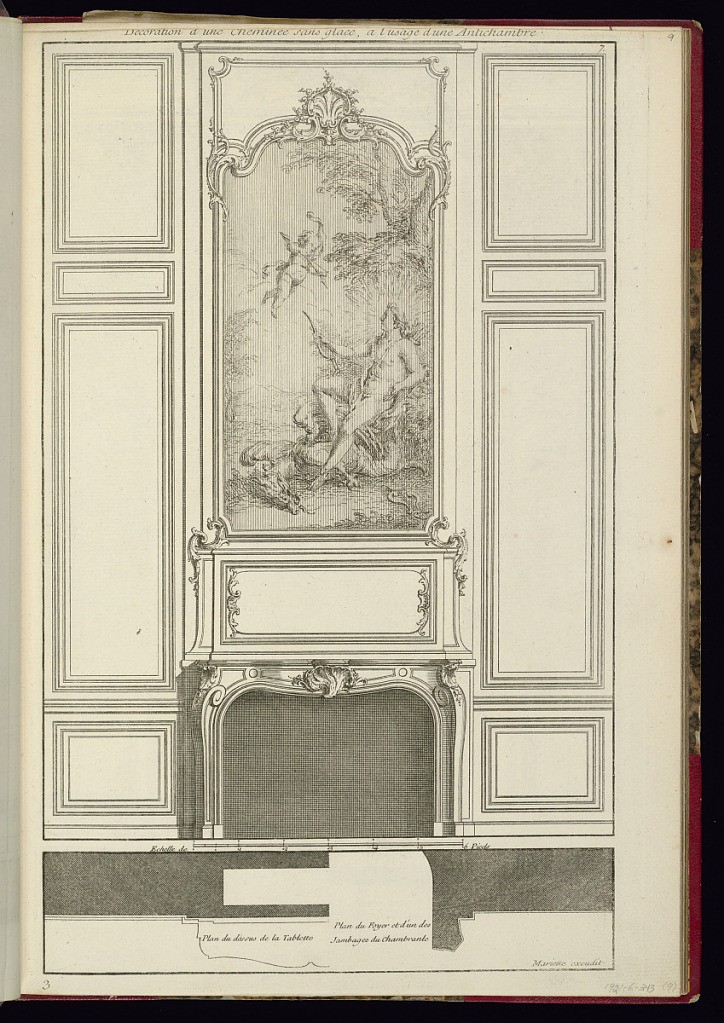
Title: Decoration d'une Cheminee sans glace, a l'usage d'une Antichambre
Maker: Jacques-François Blondel, French, 1705–1774
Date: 1737-1742
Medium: Etching and engraving on laid paper
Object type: Print
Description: Chimneypiece design with an over-mantle panel depicting a mythological figure seated above a slain dragon, approached through the air by a winged cupid aiming an arrow at him. The side panels are linear with little ornamentation. The top of the central panel has some scrolling acanthus leaves, flowers, and a cartouche. At the bottom is a cross-section with, from left to right, "Plan du dessus de la Tablette" and "Plan du Foyer et d'un des / Jambages du Chambranle". The plate is numbered and signed with the publisher's name.